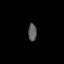
Tissue: prostate
Cell type: T cells
Senescence score: 0.7672
Nuclear area (px): 139
Mean DAPI intensity: 97.568